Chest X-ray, PA view. Patient: 42 years old, sex M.
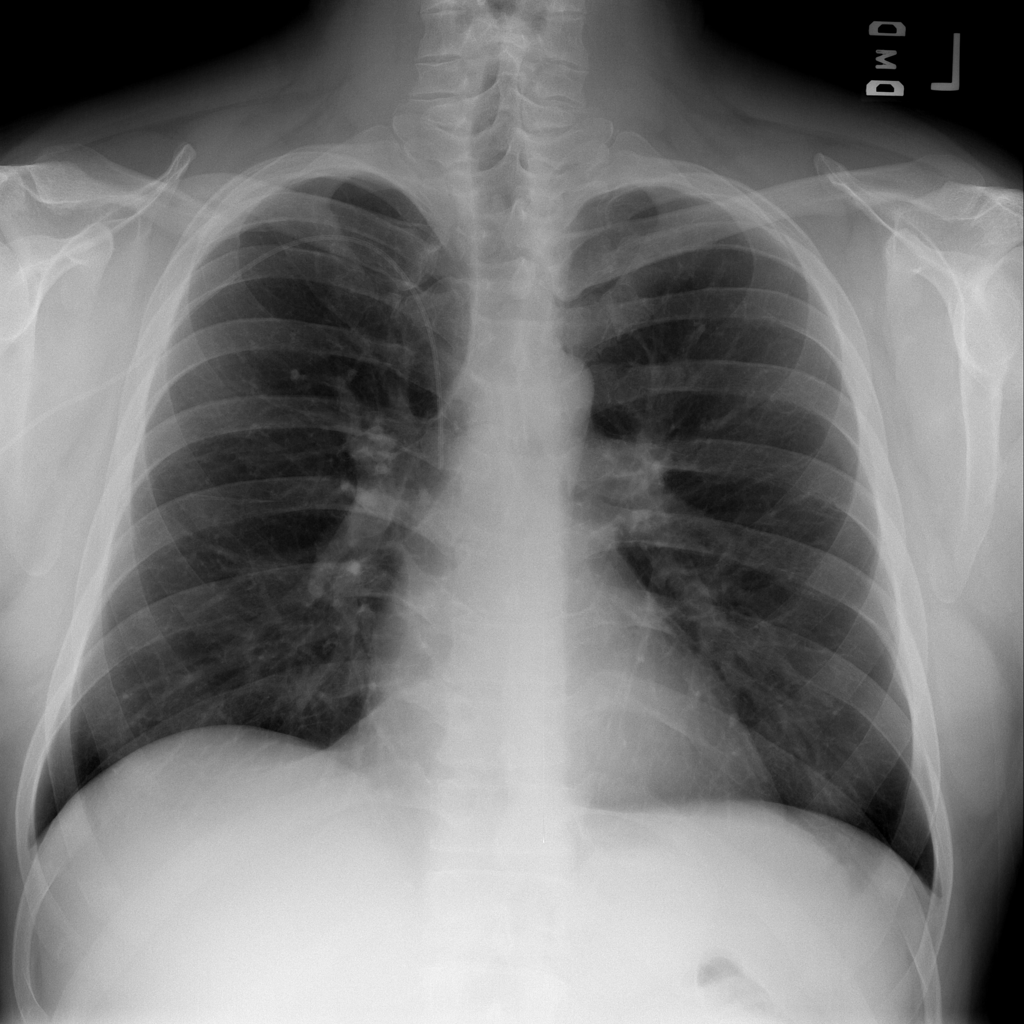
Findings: No Finding